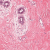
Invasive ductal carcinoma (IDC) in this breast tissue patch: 0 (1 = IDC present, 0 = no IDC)